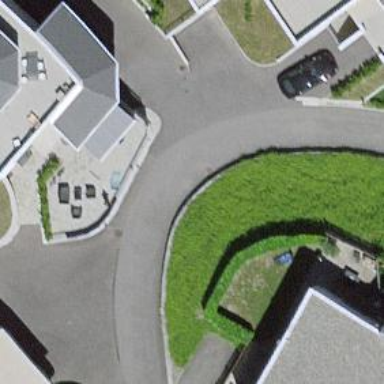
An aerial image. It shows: Living street.